Question: There are some blocks in the picture. Find the smallest square area that can place all the small blocks in the area in a suitable way without overlapping. Return the length of the square side.
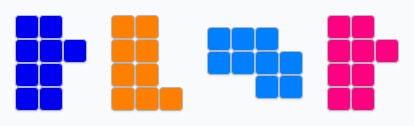
Answer: 6